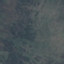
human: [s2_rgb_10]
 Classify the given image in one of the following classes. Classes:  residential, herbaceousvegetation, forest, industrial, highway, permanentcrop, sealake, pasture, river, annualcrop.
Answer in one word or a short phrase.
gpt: HerbaceousVegetation